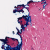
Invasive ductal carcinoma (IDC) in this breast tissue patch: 0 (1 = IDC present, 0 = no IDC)